Group 1:
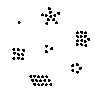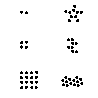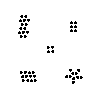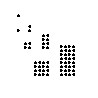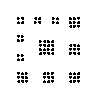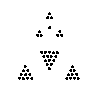
Group 2:
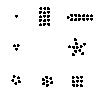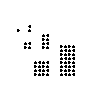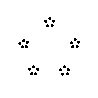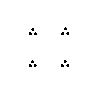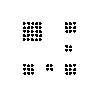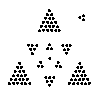
Rule separating the two groups: The sum of all dot clumps has the same numerical property as each of the dot clumps vs. not so.
Concepts: nesting, recursion, self-reference
Author: Leo Crabbe, Aaron David Fairbanks